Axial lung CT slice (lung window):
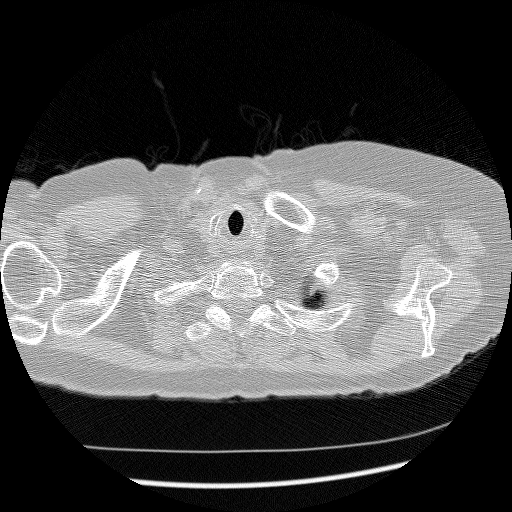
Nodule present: no